Question:
(My code is also here: <URL>
and button is working but button does not work.)
Hello, I am newbie of JavaScript and CoffeeScript.
I want to extract element and want to from jQuery UI menu.
Below code uses Flickr API for image. At first, Ajax communication was done and the URLs of images was loaded.
I want to jump each image but when children of "Jump" element was clicked, "index is out of number" was written in console.
HTML:
'''
<body>
<ul id="menu">
<li><a href="#" id="next">Next</a></li>
<li><a href="#" id="previous">Previous</a></li>
<li>
<a href="#" id="jump">Jump</a>
<ul id="jump_ul">
</ul>
</li>
</ul>
<br />
<div id="images"></div>
</body>
'''
CoffeeScript:
'''
class PhotoTable2
json: null
number: null
constructor:(number) ->
@number = number
getData:(successCallback) =>
$.getJSON(
'http://www.flickr.com/services/rest/?jsoncallback=?'
format : 'json'
method : 'flickr.photos.search'
api_key : '7965a8bc5a2a88908e8321f3f56c80ea'
user_id : '29242822@N00'
per_page : @number
(data) =>
@json = data.photos.photo;
successCallback?())
url:(index) ->
item = @json[index]
itemFarm = item.farm
itemServer = item.server
itemID = item.id
itemSecret = item.secret
itemPathList =
'http://farm' + itemFarm + '.static.flickr.com/' + itemServer +
'/' + itemID + '_' + itemSecret + '_m.jpg'
putPhoto:(index) ->
if (0 <= index and index <= (@number - 1))
$('#images').empty()
$('#images').append(
$('<h3></h3>')
.text(@json[index].title)
$('<a></a>')
.append(
$('<img />')
.attr('src', @url(index))))
else
console.log('index is out of number')
console.log('index: ', index)
$ ->
index = 0
photo_table2 = new PhotoTable2(5)
photo_table2.getData(successCallback = ->
console.log('Data loaded',photo_table2.json)
photo_table2.putPhoto(index)
$('#next')
.click ->
index++
photo_table2.putPhoto(index)
$('#previous')
.click ->
index--
photo_table2.putPhoto(index)
for i in [0..(photo_table2.number - 1)]
$('#jump_ul').append(
$('<li></li>').append(
$('<a></a>')
.text(photo_table2.json[i].title)
.click ->
photo_table2.putPhoto(i)
console.log(i)
)
)
$("#menu").menu()
)
'''
Thank you for your kindness.
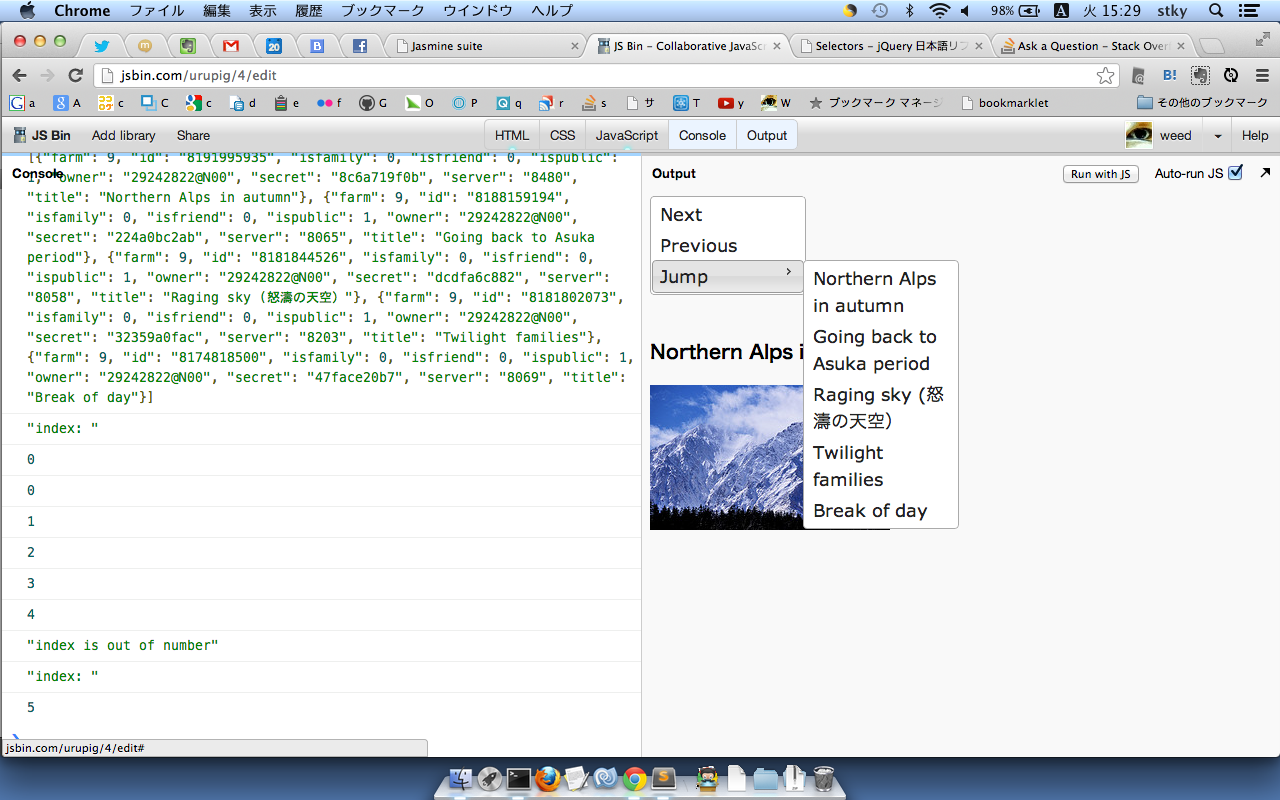
Answer: You're having the standard "closure in a loop problem". You'll notice that 'console.log('index: ', index)' always says '5'; that's because the click handlers end up sharing one reference to the same 'i' and the value of that 'i' will be the final value that 'i' had in the 'for i in [0..(photo_table2.number - 1)]' loop.
The standard solution is to wrap the loop body in a self-executing function to force 'i' to be evaluated when you want it to be. CoffeeScript provides <URL> specifically for this purpose:
'''
for i in [0..(photo_table2.number - 1)]
do (i) ->
# Continue as before
'''
Demo: <URL>